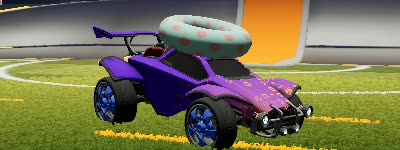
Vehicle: octane